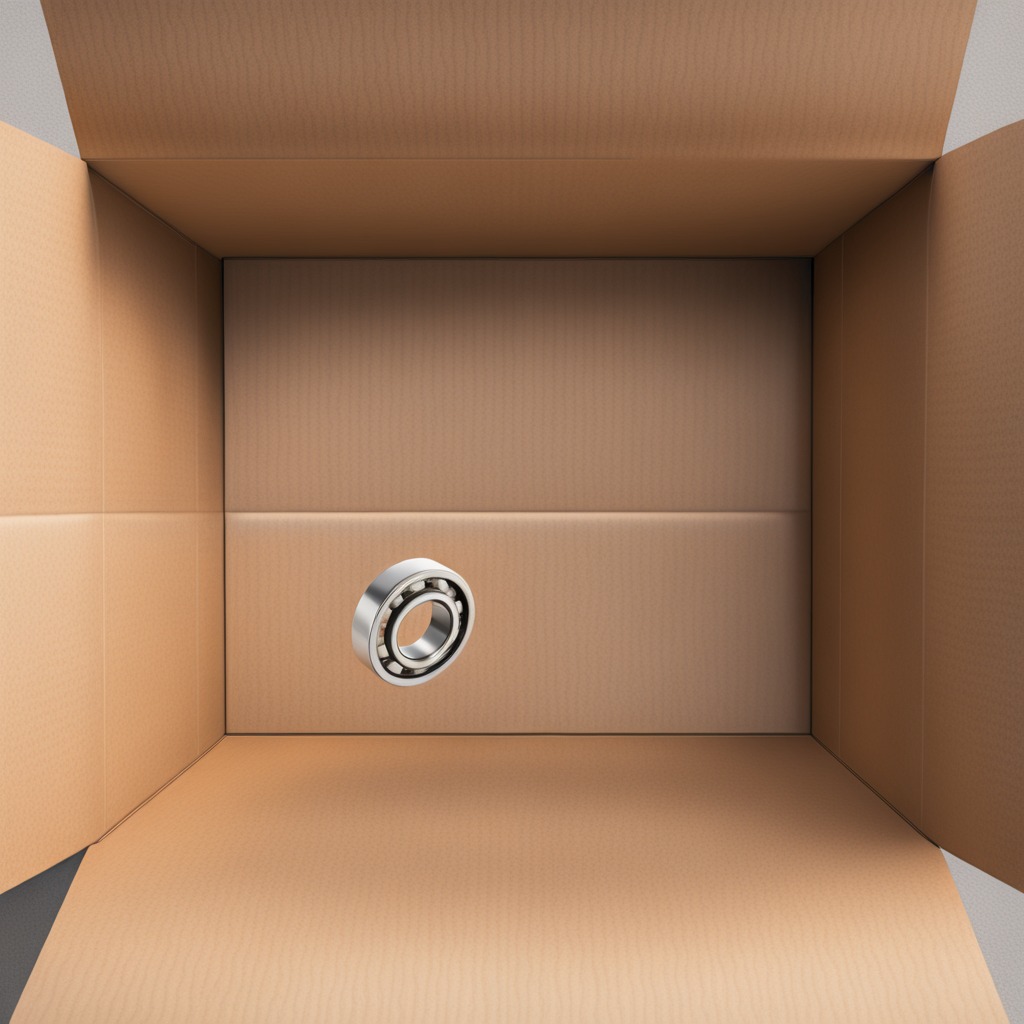
A metal ball bearing is lying on a clean dry cardboard box surface in an outdoor workshop during daytime bright natural light soft shadows slightly creased but